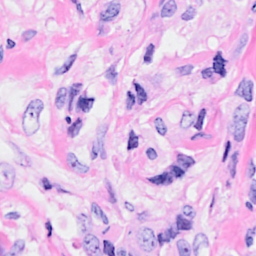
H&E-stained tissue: Breast